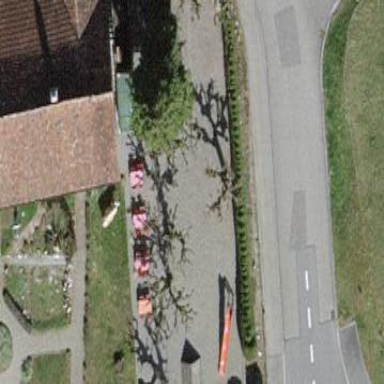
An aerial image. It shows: Rest area along the road.